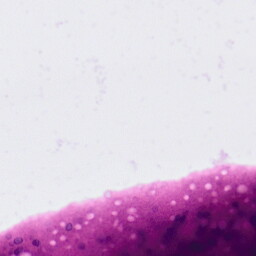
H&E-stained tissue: Colon